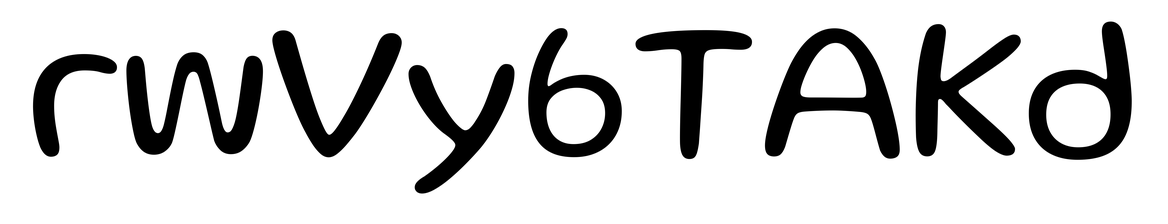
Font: Gluten_Light